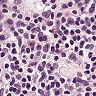
Metastatic tissue present: no